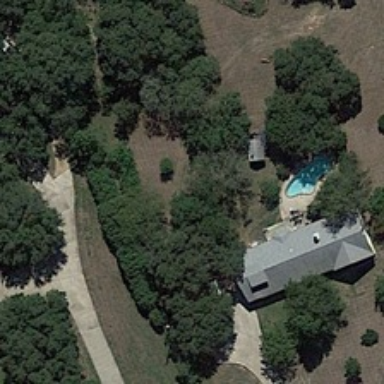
A building with a swimming pool is near many green trees .